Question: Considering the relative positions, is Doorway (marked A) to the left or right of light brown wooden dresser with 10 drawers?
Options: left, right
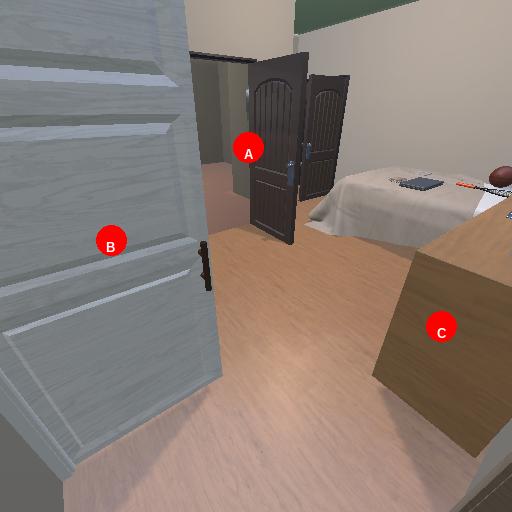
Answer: left